Interaction volume radius: 5 \u00c5
Interaction volume height: 15 \u00c5
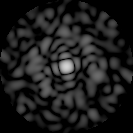
Disorder parameter: 0.8851